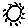
Label: sun